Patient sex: M
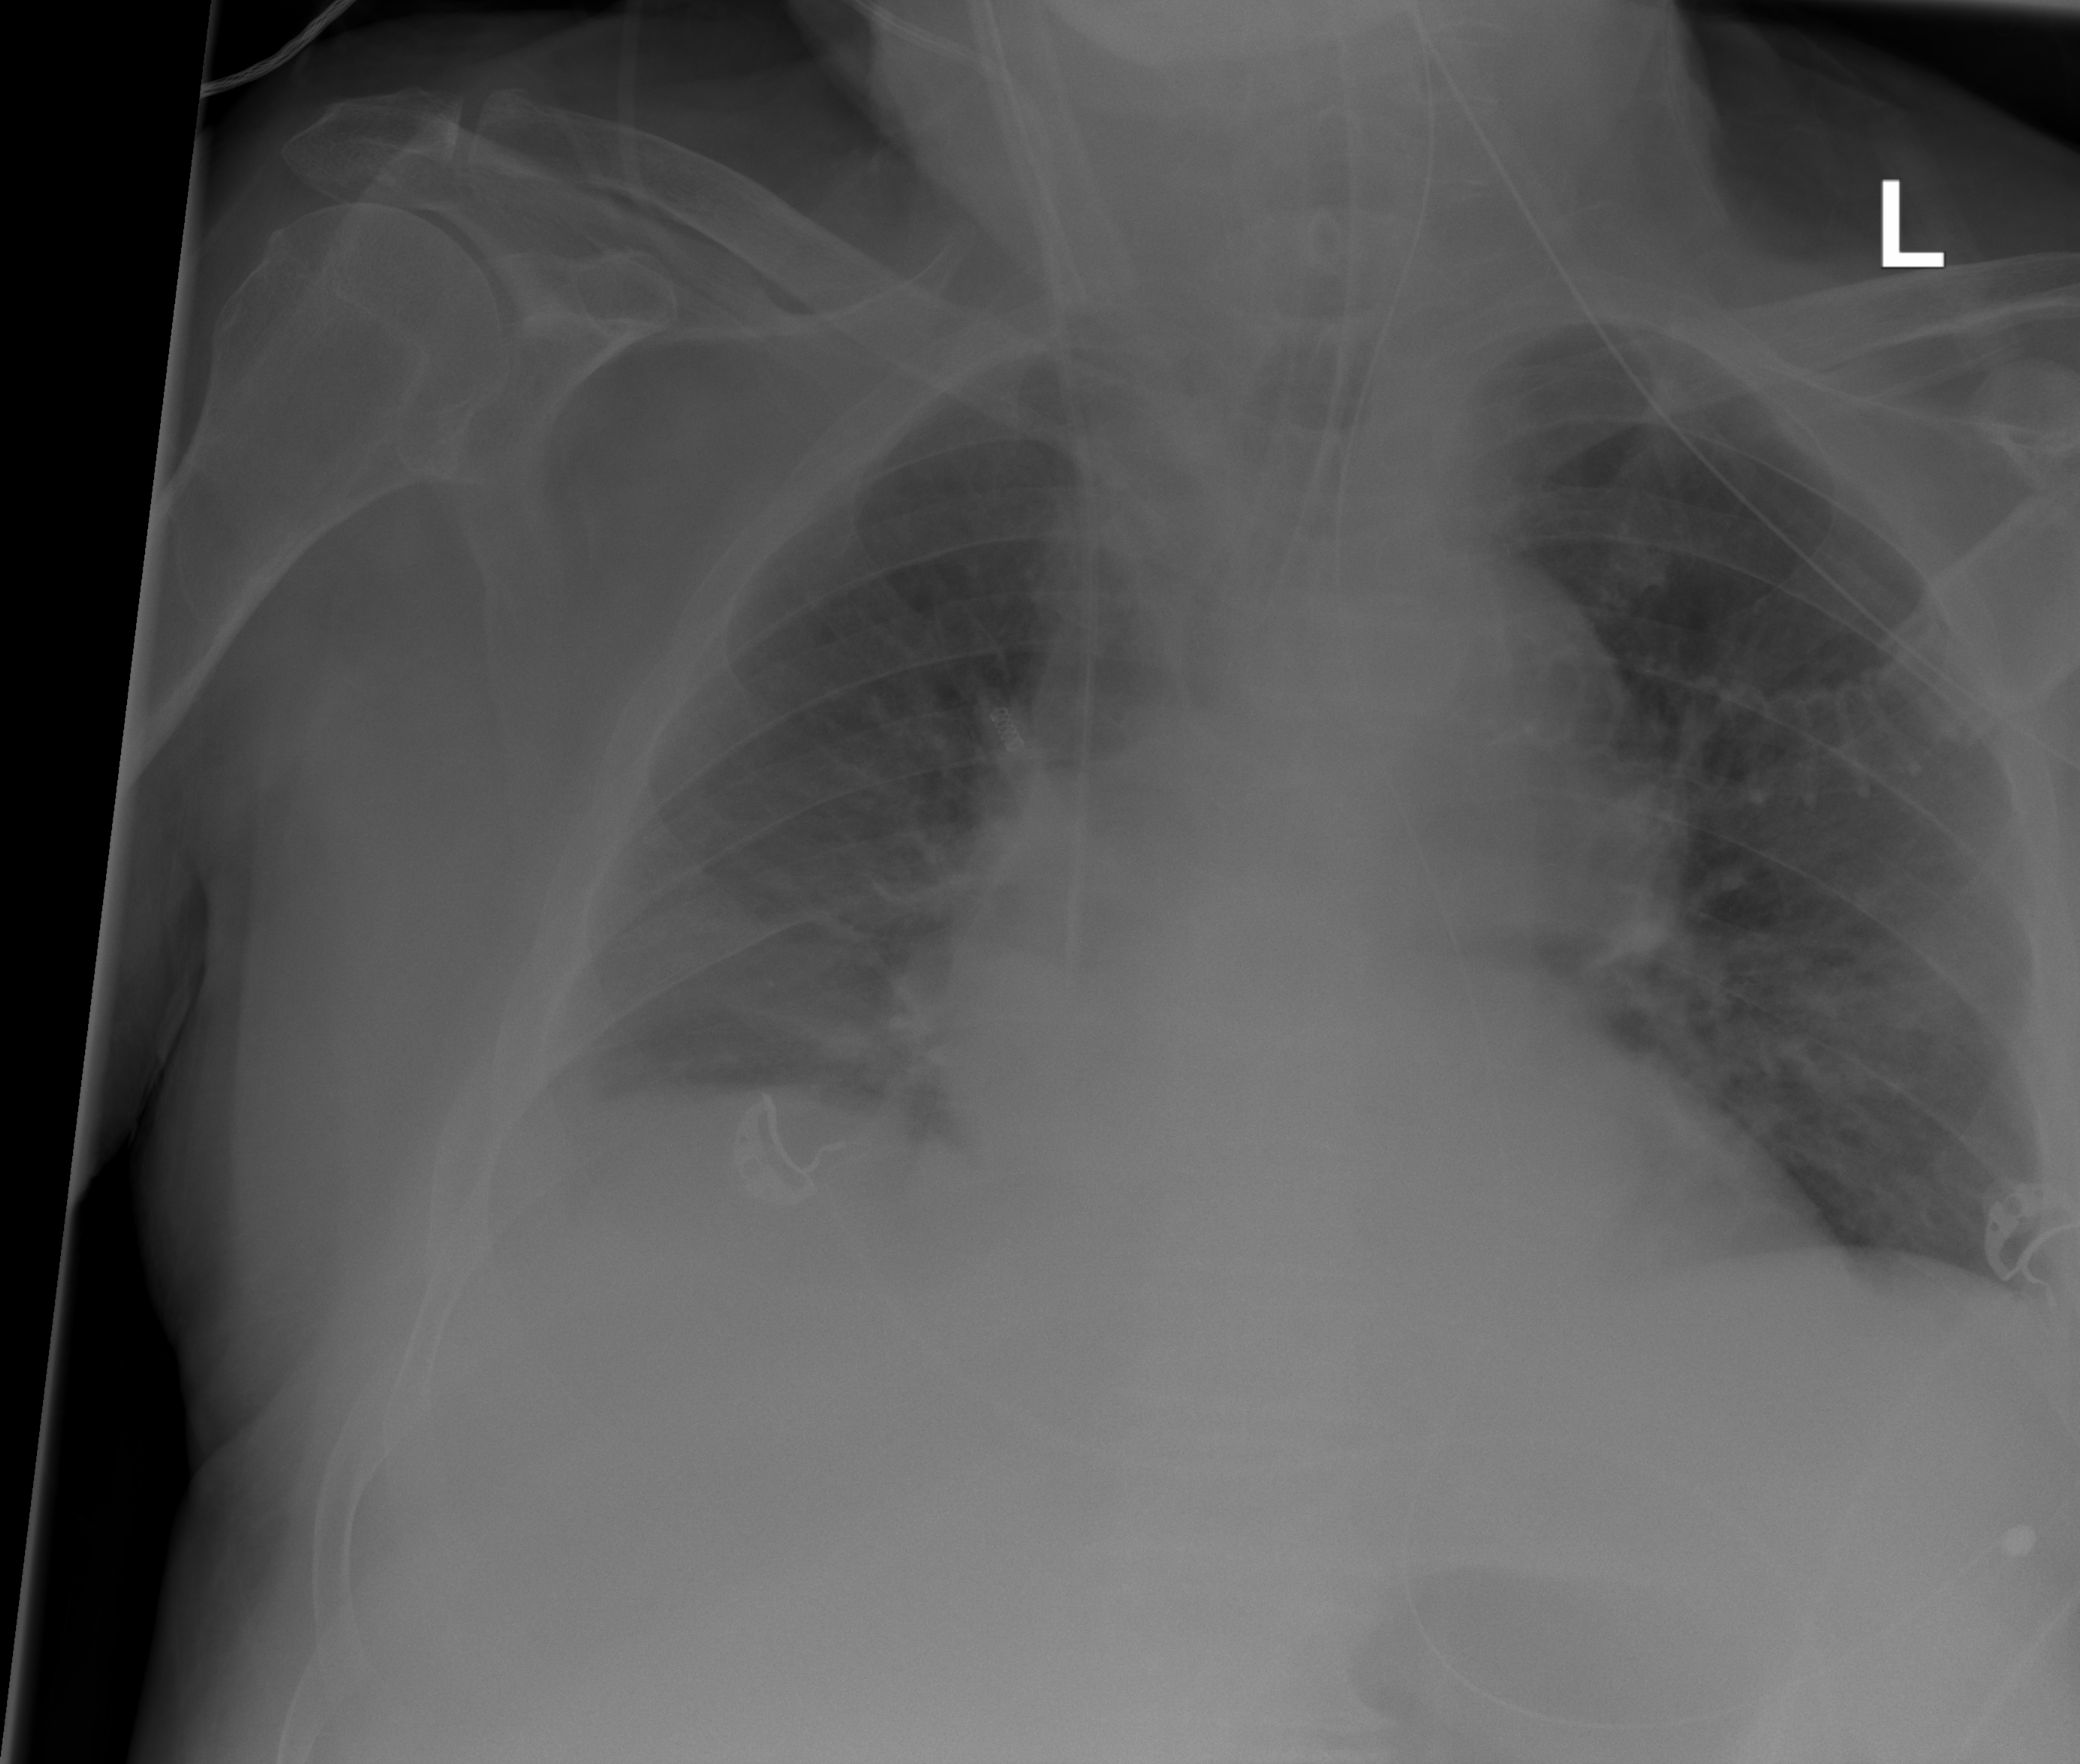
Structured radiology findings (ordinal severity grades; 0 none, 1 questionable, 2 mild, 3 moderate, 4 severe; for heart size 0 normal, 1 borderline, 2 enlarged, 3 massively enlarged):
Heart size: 2
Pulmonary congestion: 1
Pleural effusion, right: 1
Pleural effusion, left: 0
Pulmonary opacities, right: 0
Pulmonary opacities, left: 0
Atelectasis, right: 1
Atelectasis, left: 0